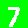
Digit: 7